Interaction volume radius: 5 \u00c5
Interaction volume height: 40 \u00c5
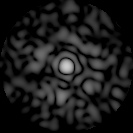
Disorder parameter: 0.8609